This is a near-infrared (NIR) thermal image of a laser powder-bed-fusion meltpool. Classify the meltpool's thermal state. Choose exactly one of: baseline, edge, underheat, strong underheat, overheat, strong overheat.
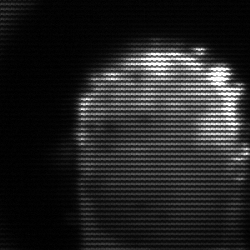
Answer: baseline